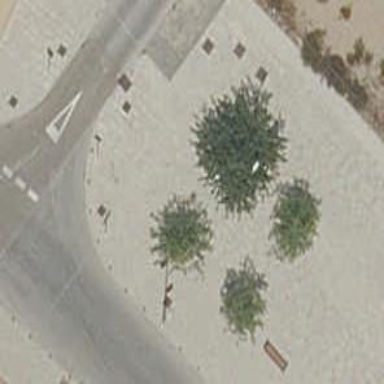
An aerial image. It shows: Single tag "natural: tree."